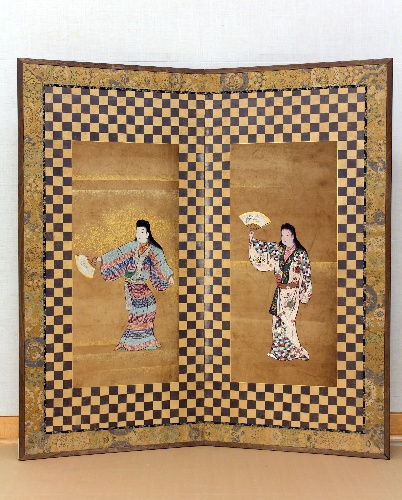
Title: 舞伎図屏風|Screen of Two Dancers (Bugi zu byōbu)
Artist: Unidentified
Date: 18th century
Object type: Screens
Classification: Paintings
Medium: Two-panel folding screen; ink, color, and gold on paper
Culture: Japan
Period: Edo period (1615–1868)
Dimensions: Image: 31 5/8 × 14 3/16 in. (80.4 × 36.1 cm)
Overall with mounting: 50 13/16 × 68 7/8 in. (129 × 175 cm)
Department: Asian Art
Credit line: Mary and Cheney Cowles Collection, Gift of Mary and Cheney Cowles, 2019
Accession year: 2019
Repository: Metropolitan Museum of Art, New York, NY
Tags: Dancers|Women